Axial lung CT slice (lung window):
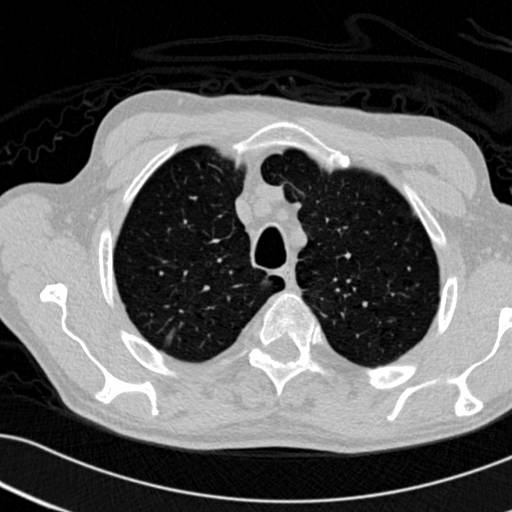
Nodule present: no